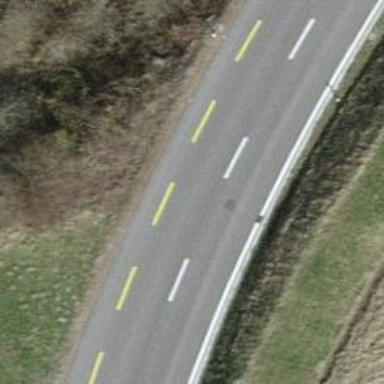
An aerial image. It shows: Secondary road with cycle lane on the left.